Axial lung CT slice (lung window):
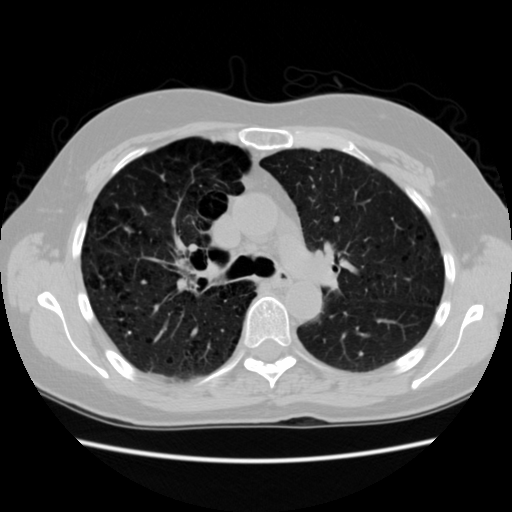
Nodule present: no